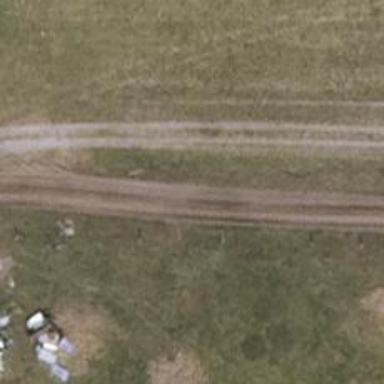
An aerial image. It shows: Sandy track with tracktype of grade5.